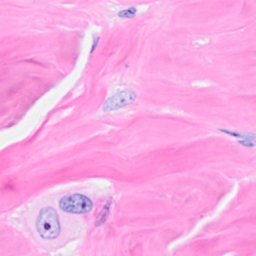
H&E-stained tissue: Breast